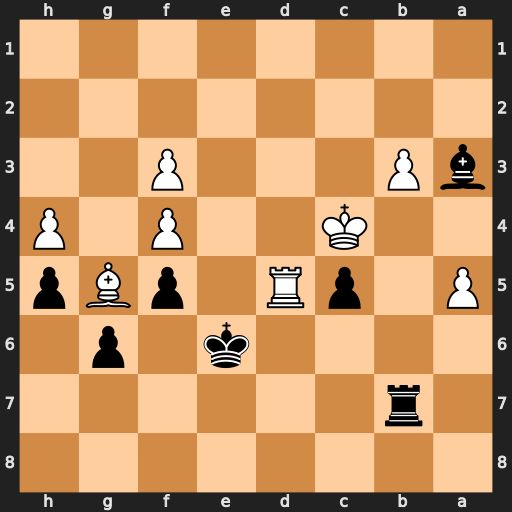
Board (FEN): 8/1r6/4k1p1/P1pR1pBp/2K2P1P/bP3P2/8/8
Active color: b
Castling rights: -
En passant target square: -
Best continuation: Rb4+ Kxc5 Rxb3+ Kc4 Rb4+